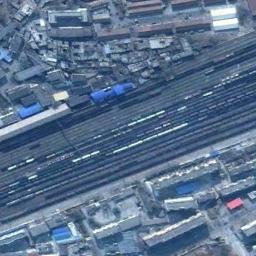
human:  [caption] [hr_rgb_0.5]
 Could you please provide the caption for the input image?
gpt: There are several buildings beside the railway .

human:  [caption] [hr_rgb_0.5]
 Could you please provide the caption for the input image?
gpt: These railways are flanked by some buildings of different sizes and some trains are on the railways .

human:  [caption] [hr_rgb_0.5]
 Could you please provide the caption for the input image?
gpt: There are lush trees and several houses on both sides of the railway .

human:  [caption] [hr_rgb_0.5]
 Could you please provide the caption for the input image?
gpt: The railway is next to some houses .

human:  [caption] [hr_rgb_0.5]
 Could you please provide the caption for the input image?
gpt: There are many buildings beside the railway with some trains .